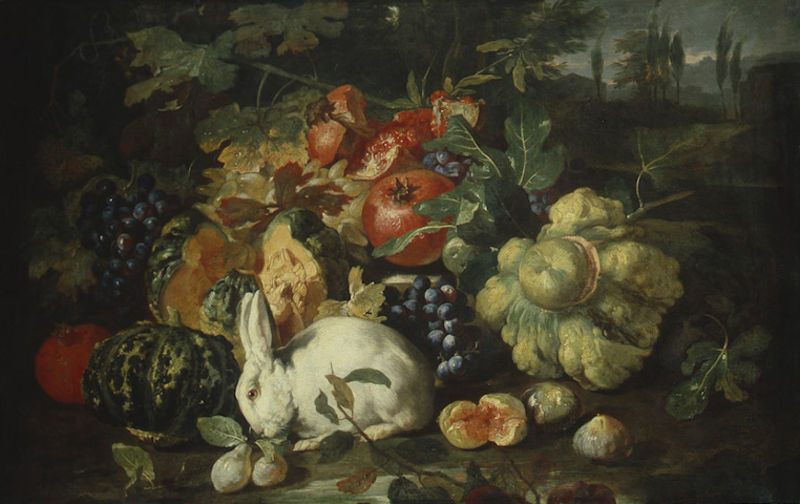
Titel: Stilleben mit weissem Kaninchen
Künstler: Franz Werner von Tamm
Standort: Karlsruhe
Institution: Staatliche Kunsthalle Karlsruhe
Schlagwörter: baum, blau, blätter, dunkel, gemälde, himmel, weiß, wolken, bäume, grün, landschaft, blumen, braun, bunt, obst, rose, rot, tier, malerei, barock, natur, pappel, auge, blatt, pflanzen, ohren, wald, blumenkohl, feigen, früchte, garten, gemüse, hase, kürbis, stilleben, stillleben, trauben, fell, apfel, spanien, tomate, farbig, farben, herbst, picknick, blue, oil, red, white, essen, wein, dark, green, painting, yellow, plant, wiss, birne, quitte, nature morte, melone, birnen, stileben, vanitas, memento mori, vergänglichkeit, niederländisch, weintrauben, kaninchen, apple, food, fruit, rocks, skin, sky, tree, fressen, pfirsich, nature, orange, trees, tomaten, silleben, eyes, feet, weinlaub, garden, plants, granatapfel, pfirsiche, traube, weintraube, carpe diem, rebe, color, purple, fur, zitronen, feige, feigenblätter, frisch, grape, peach, weinbeeren, still life, erntedank, leaves, feigenblatt, colors, colours, ground, ears, animal, eye, leaf, kanninchen, canvas, paint, füchte, grapes, onion, vine, meal, date, fruits, tomato, vegetables, pear, hare, melon, pumpkin, gourd, figue, squash, vegetable, rabbit, produce, bunny, tomatoe, mea, pears, twigs, stems, tangerine, bunch, oilpainting, fig, cucumber, rabit, figs, seeds, salad, salat, weißes kaninchen, hae, pomegranate, gord, pomegranite, rebit, nar, pamogranate, white rabbit, albino, canteloupe, slad, pumpink, pampinks, weißer hase, traunben, zitronen4, granataüfel